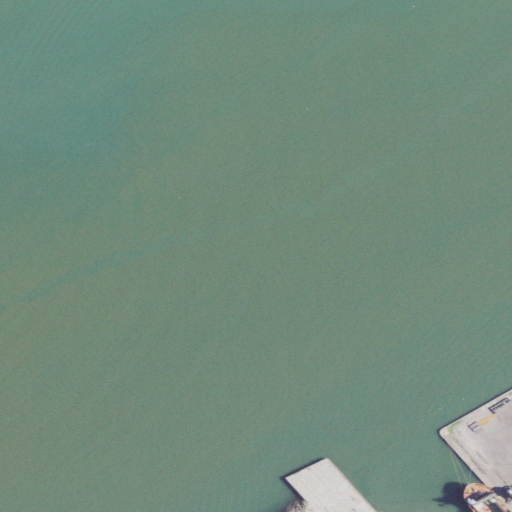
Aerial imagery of depression(s) in Ohio named West Basin containing open water, high intensity development, medium intensity development, low intensity development, and open development